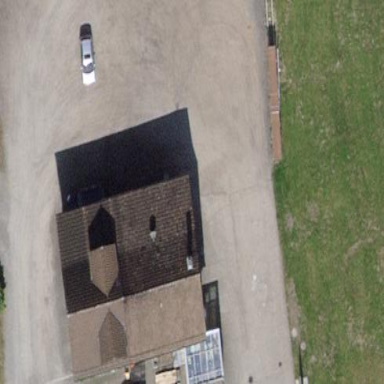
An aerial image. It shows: Restaurant in building.